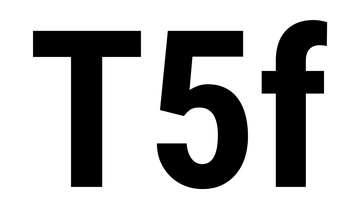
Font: Roboto_Condensed_Bold